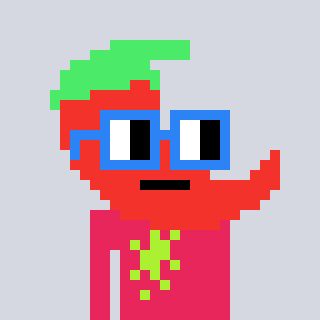
a pixel art character with square blue glasses, a chilli-shaped head and a redpinkish-colored body on a cool background